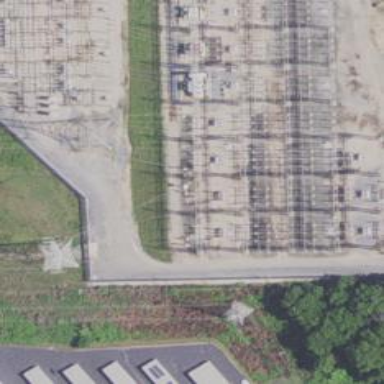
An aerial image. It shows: Switch for power supply.